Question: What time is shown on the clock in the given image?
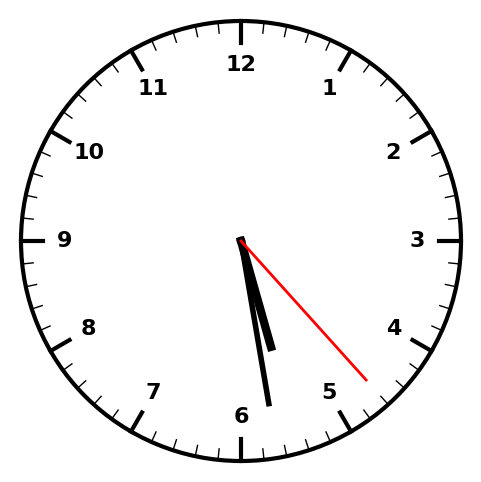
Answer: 05:28:23